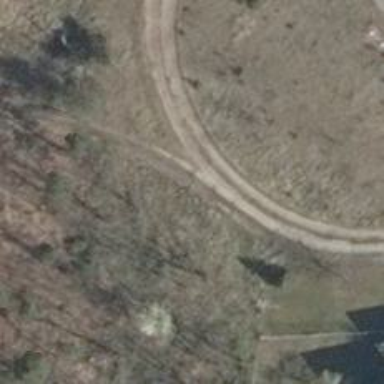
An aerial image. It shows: Track road made of concrete plates.